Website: macys
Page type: delivery-shipping
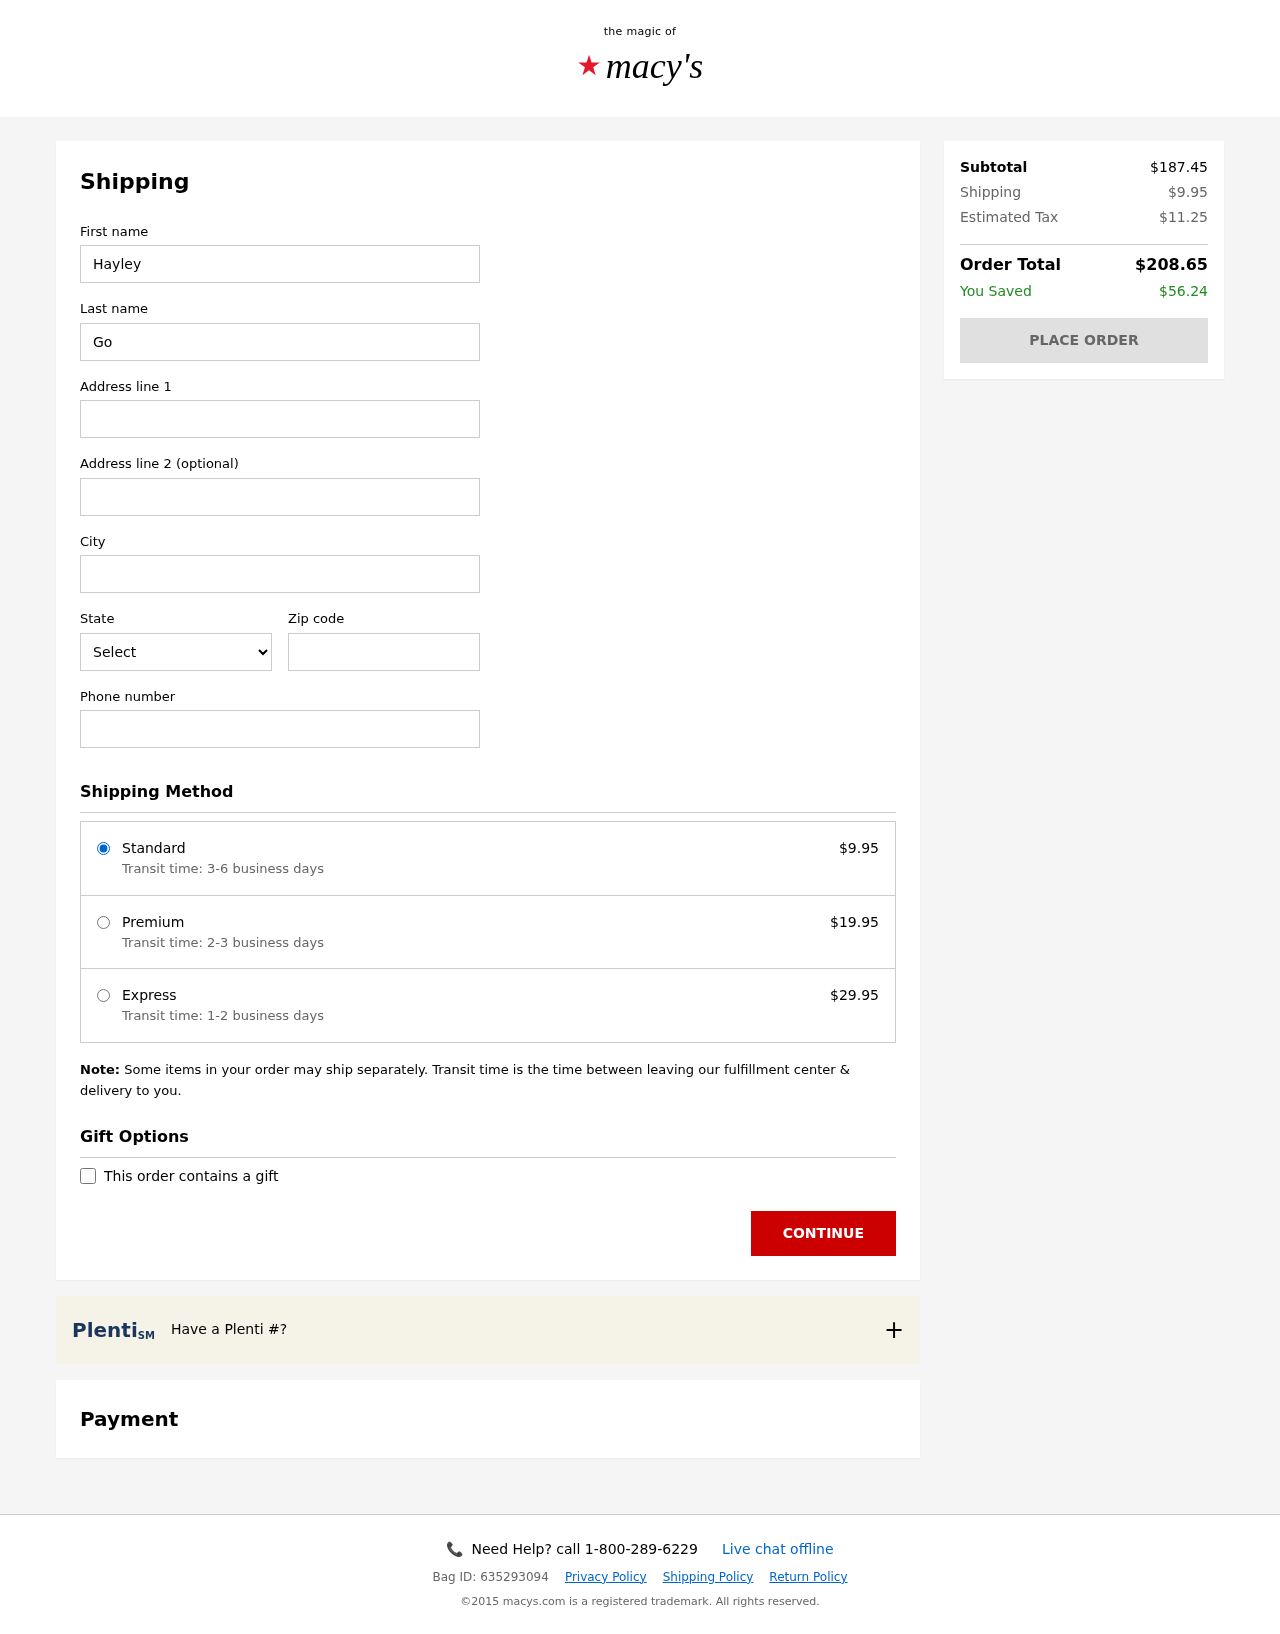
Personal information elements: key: PII_CITY
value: Macdonaldhaven
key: PII_FIRSTNAME
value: Hayley
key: PII_LASTNAME
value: Gomez
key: PII_PHONE
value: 7042411398
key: PII_POSTCODE
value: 83790
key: PII_STATE_ABBR
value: NJ
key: PII_STREET
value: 558 Jamie Green Apt. 182
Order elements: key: ORDER_SHIPPING_COST
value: $9.95
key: ORDER_SHIPPING_PREMIUM
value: $19.95
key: ORDER_SHIPPING_EXPRESS
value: $29.95
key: ORDER_SUBTOTAL
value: $187.45
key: ORDER_TAX
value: $11.25
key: ORDER_TOTAL
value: $208.65
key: ORDER_SAVINGS
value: $56.24